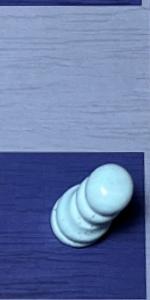
Label: Pawn_White